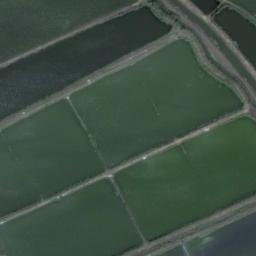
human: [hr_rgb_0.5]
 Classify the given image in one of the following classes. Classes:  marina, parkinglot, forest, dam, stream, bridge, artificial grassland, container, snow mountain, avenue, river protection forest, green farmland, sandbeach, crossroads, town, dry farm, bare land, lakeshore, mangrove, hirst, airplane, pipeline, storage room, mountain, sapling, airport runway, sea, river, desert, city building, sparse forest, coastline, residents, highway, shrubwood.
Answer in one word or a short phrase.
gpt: green farmland